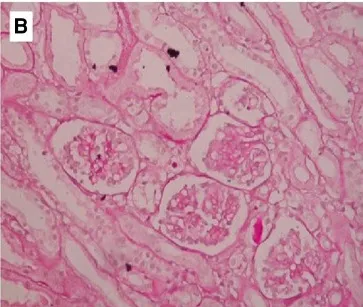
Renal biopsy in a patient with this boy. Photomicrograph of renal biopsy specimen with HE, PAS. Stain showed the glomeruli are small, and ,underdeveloped, and ,one juxtaglomerular complex was enlarged, and ,MASSON.
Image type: pathology (pas)